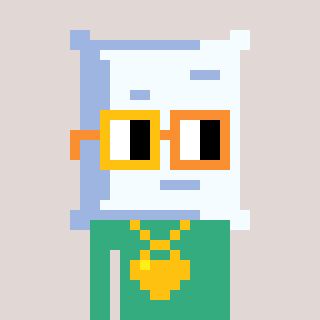
a pixel art character with square yellow and orange glasses, a pillow-shaped head and a teal-colored body on a warm background